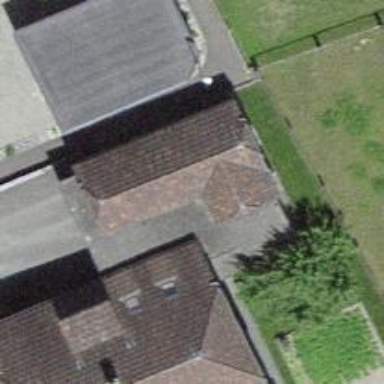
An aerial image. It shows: View of roof of building.